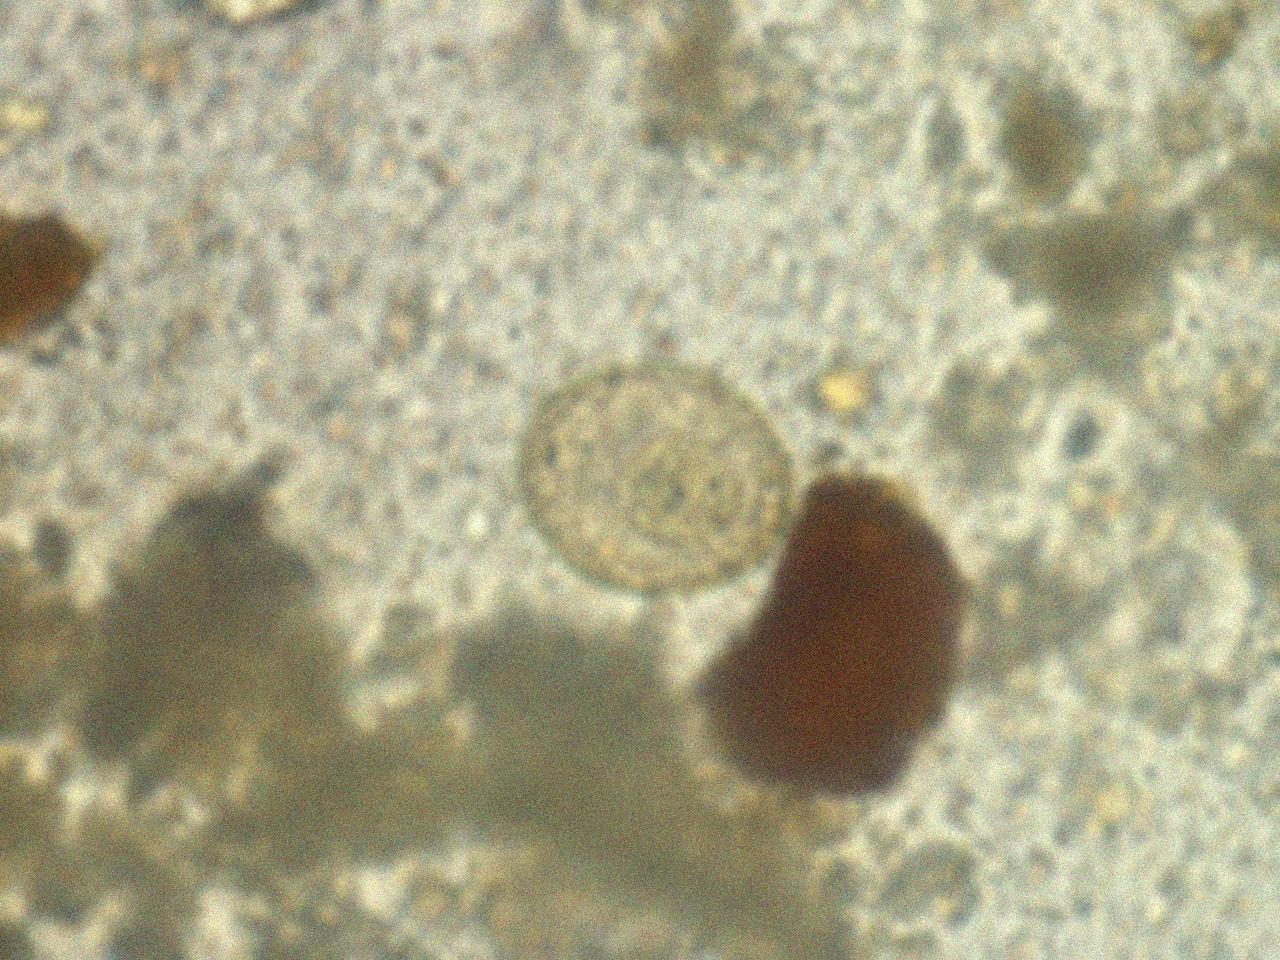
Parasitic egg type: Hymenolepis diminuta